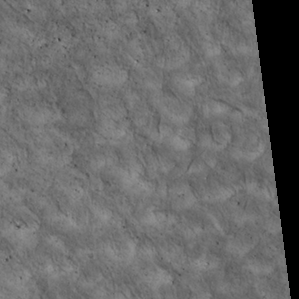
Label: non_frost